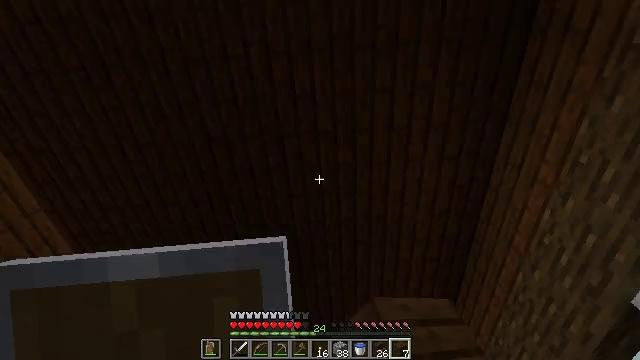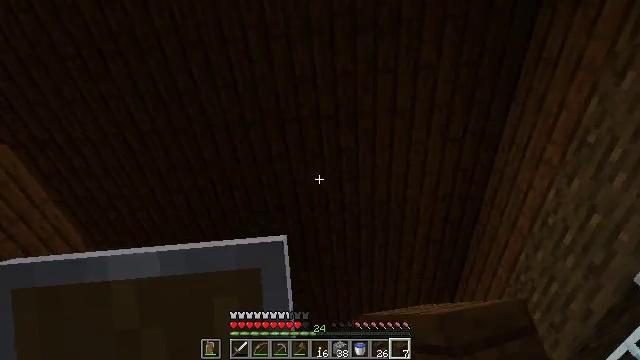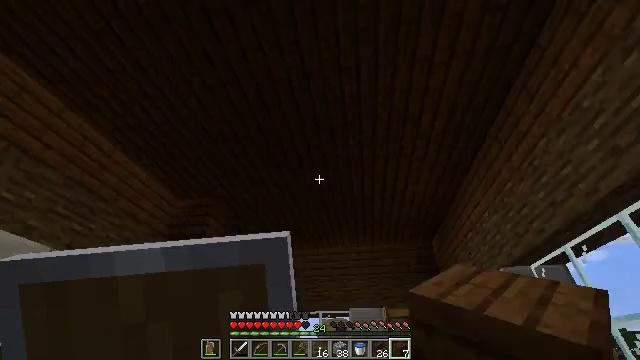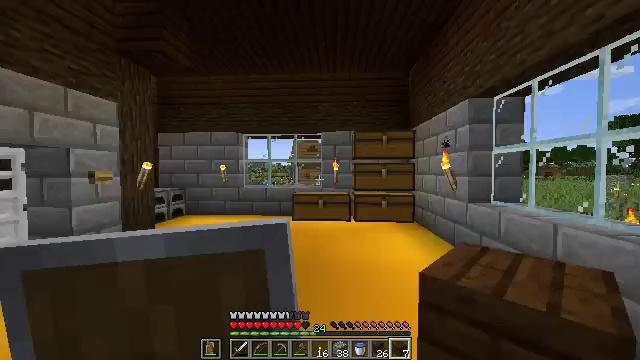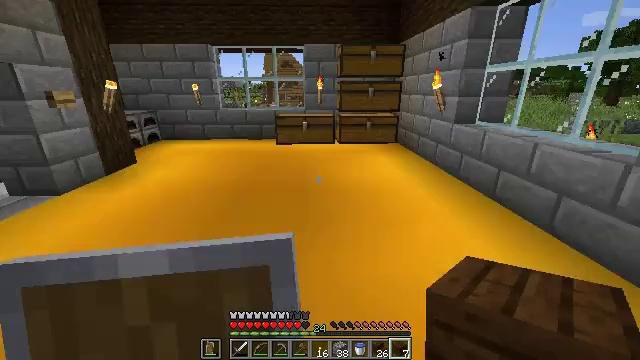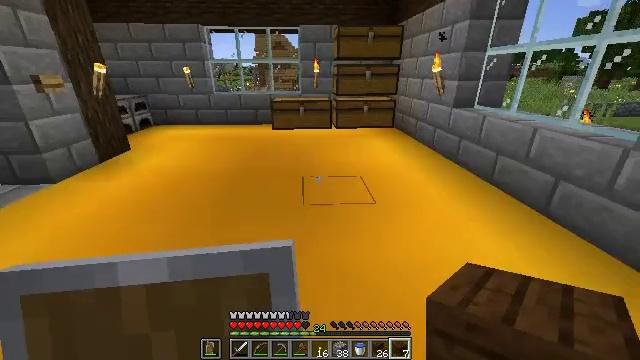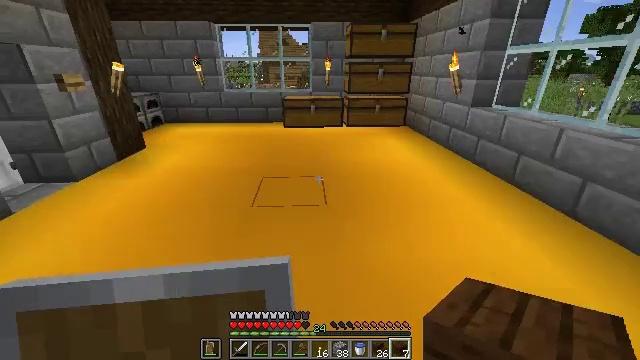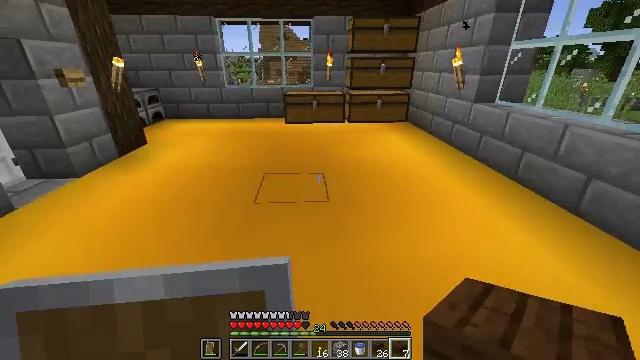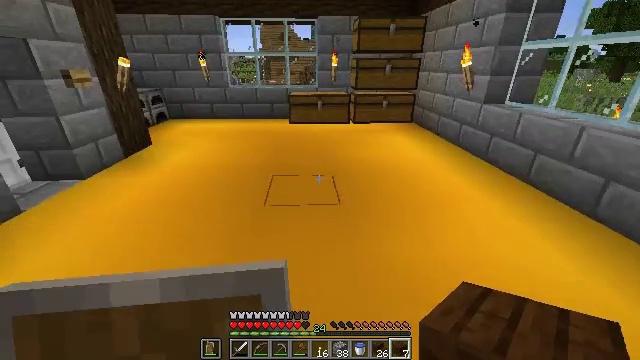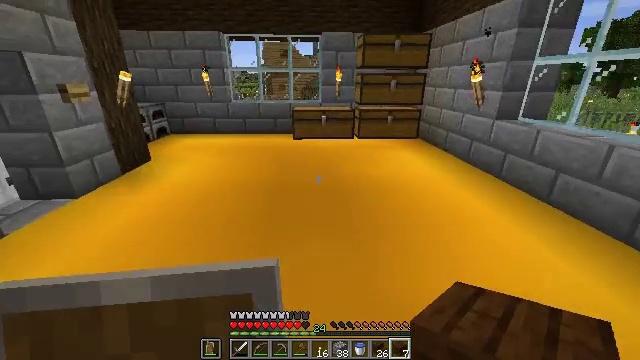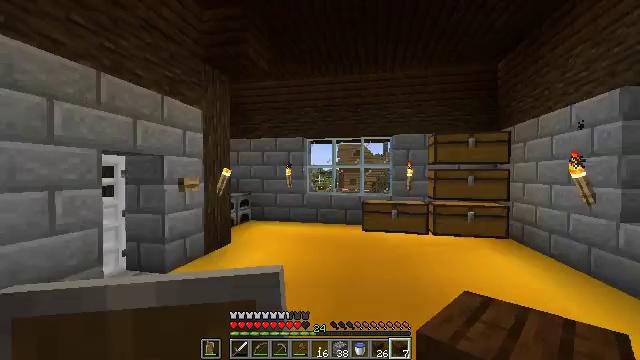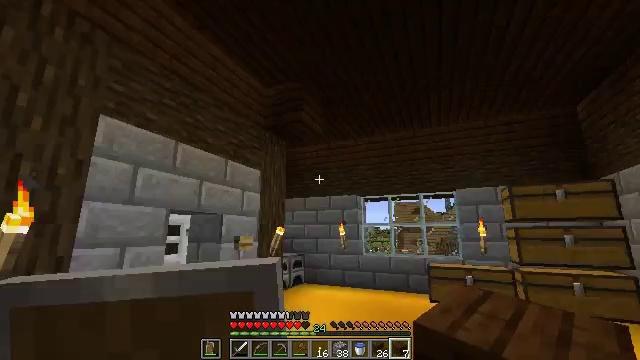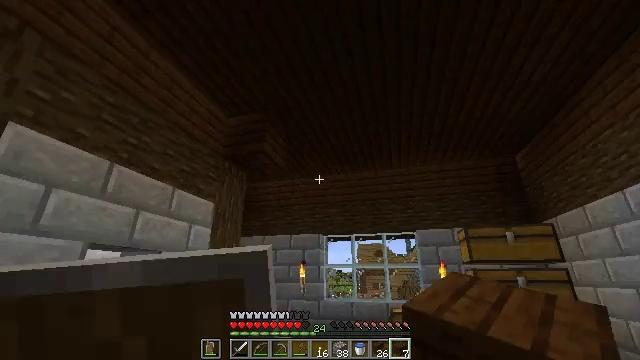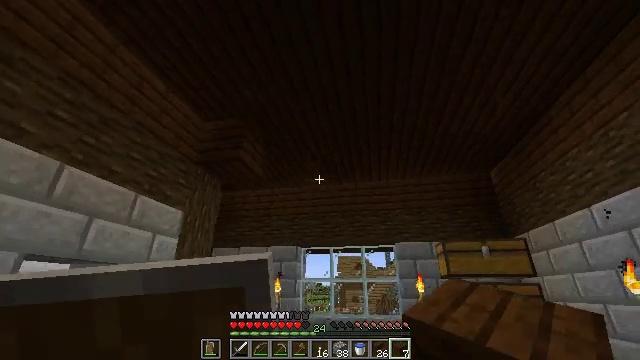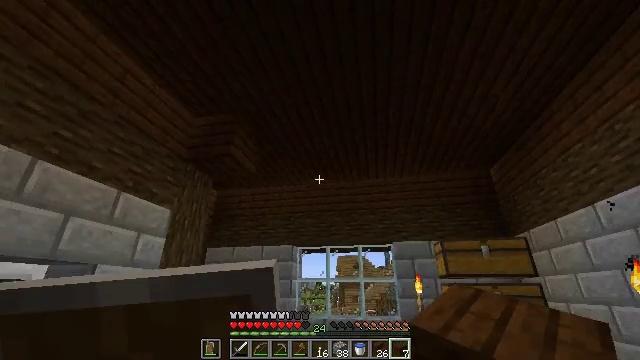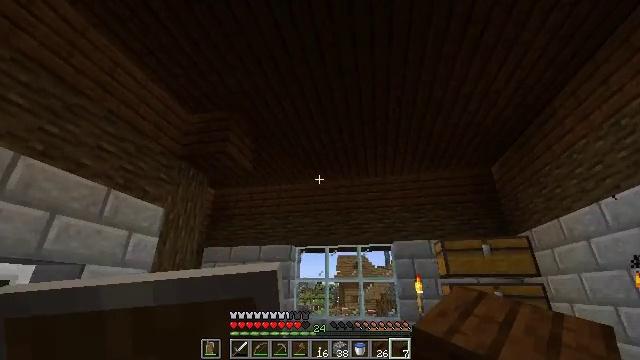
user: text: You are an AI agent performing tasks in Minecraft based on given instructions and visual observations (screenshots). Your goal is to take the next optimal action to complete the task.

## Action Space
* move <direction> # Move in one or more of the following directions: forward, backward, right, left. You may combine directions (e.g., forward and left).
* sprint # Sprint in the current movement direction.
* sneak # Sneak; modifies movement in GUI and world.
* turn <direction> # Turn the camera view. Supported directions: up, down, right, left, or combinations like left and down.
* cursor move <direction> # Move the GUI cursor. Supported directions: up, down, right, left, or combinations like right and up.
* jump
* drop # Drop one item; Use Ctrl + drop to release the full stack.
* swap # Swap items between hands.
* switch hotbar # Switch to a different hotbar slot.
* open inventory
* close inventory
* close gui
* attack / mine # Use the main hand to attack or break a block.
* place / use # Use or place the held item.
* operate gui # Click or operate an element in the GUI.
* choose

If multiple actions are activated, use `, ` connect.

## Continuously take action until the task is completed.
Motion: motion action
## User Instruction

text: Attack the dark oak planks to recycle them.
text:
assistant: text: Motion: turn left and down
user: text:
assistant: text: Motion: move left, turn left and down
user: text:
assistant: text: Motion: move left, turn right and down
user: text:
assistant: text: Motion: move left, turn right and down
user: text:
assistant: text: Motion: move left, turn right and down
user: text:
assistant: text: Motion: move left
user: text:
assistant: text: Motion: move forward and move left
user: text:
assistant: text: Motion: move forward
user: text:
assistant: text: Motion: move forward, turn up
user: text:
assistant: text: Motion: move forward, turn left and up
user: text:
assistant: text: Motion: move forward, turn left and up
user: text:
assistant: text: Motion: move forward and move right, turn right and up
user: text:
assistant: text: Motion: move forward and move right, turn right and up
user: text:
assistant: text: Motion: move forward and move right
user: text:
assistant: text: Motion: move forward
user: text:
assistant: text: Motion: move forward
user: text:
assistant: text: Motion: move forward, turn right, jump
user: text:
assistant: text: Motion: move forward, turn right and up, jump
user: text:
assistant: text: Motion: move forward, jump
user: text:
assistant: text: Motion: move forward
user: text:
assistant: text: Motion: move forward
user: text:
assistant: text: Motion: turn left and up
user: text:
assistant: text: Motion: turn left and down
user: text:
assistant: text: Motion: move forward, turn left
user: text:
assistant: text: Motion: move forward, turn left
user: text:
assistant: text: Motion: move forward, turn left and up
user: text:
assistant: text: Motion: move forward, turn left and up
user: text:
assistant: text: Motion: move forward, turn right and up, switch to hotbar 4
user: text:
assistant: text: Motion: turn right and up, switch to hotbar 4
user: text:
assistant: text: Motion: turn right and up, switch to hotbar 4